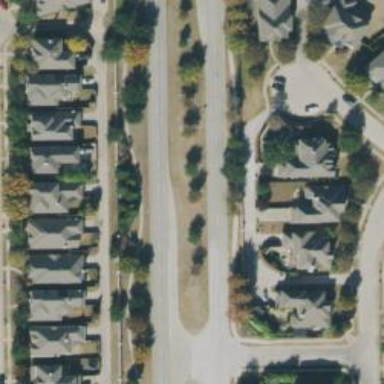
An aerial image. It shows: Alleyway designated as service road.